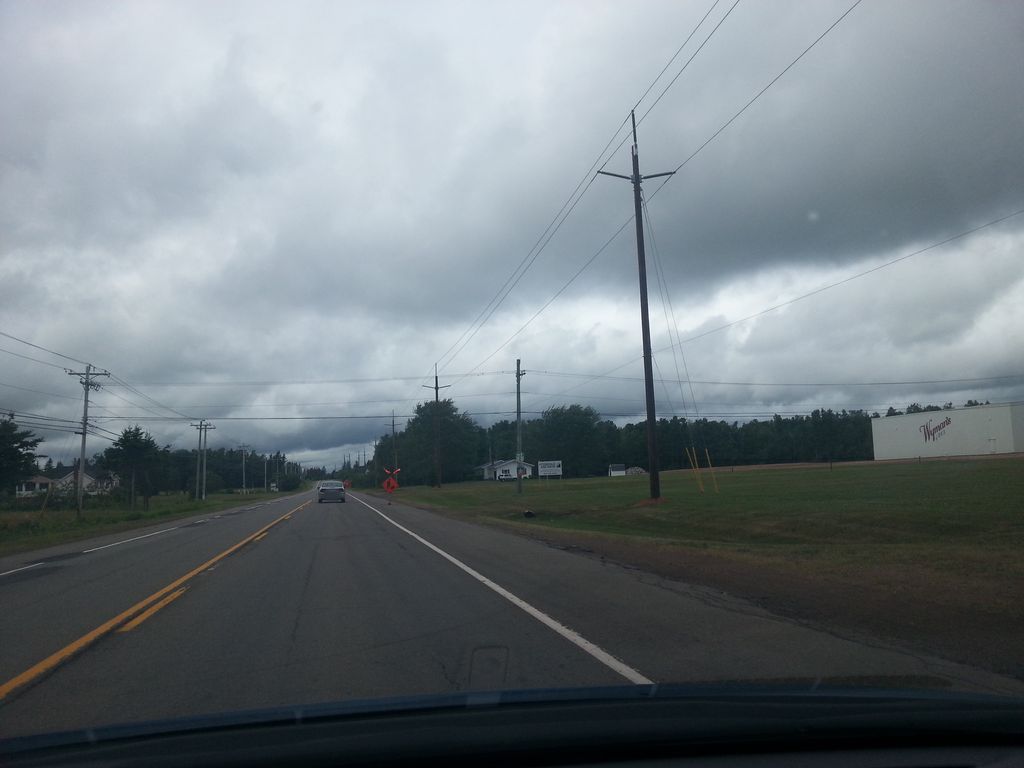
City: charlottetown